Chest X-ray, PA view. Patient: 57 years old, sex F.
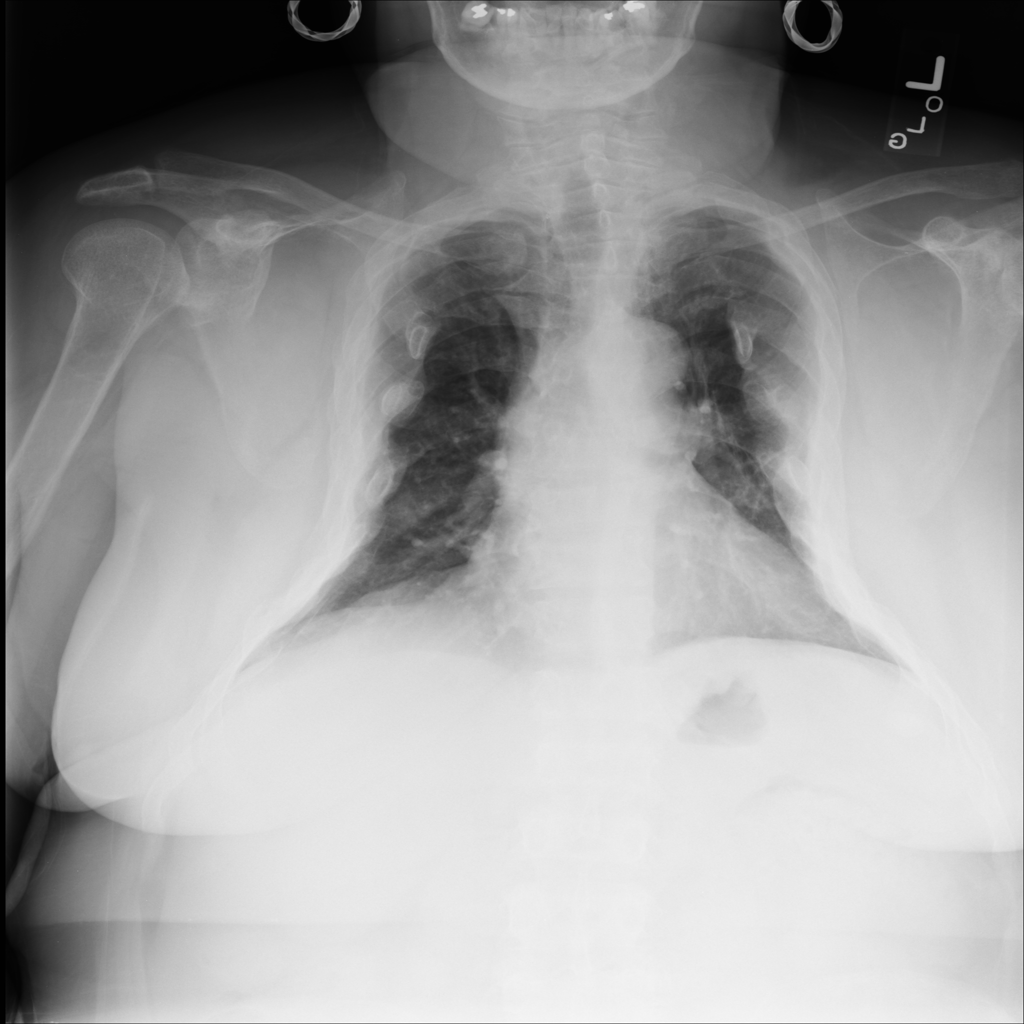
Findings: No Finding